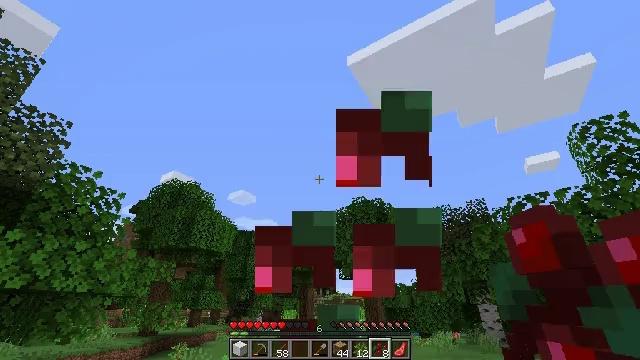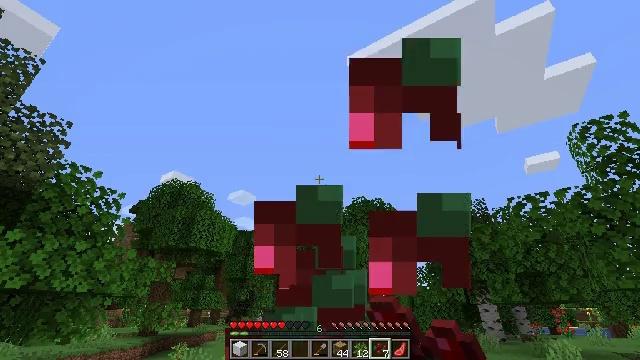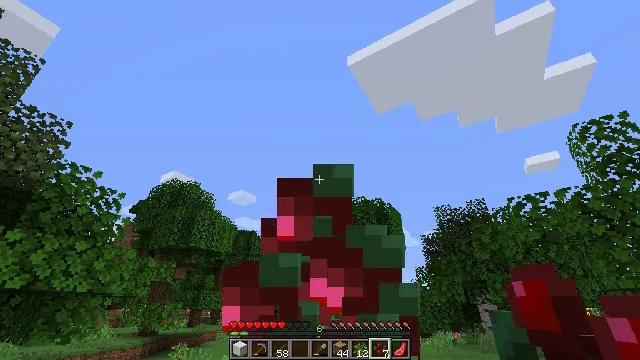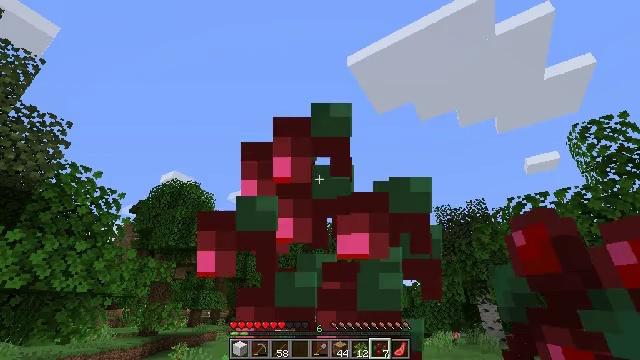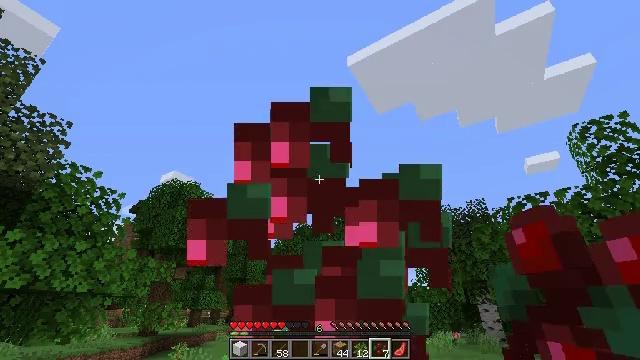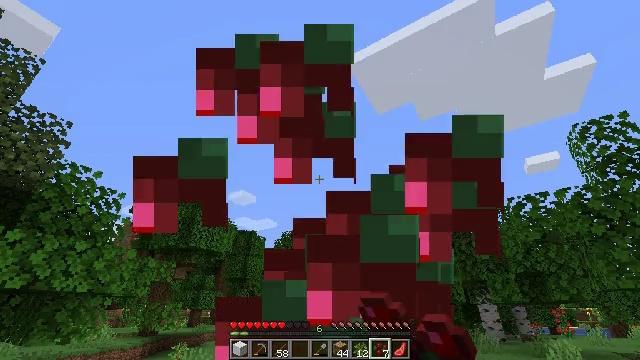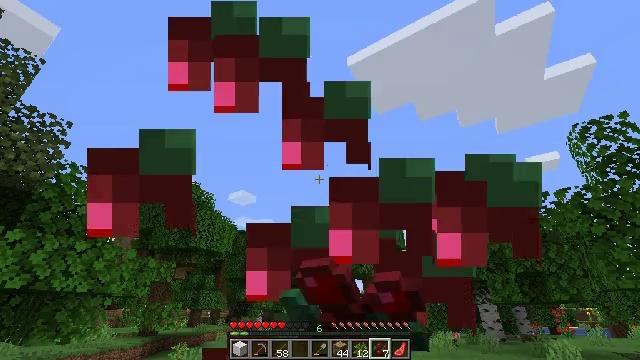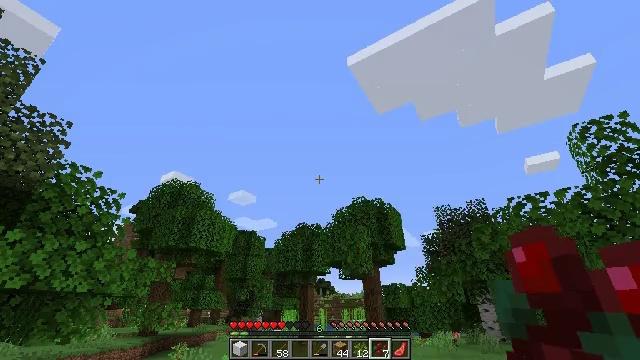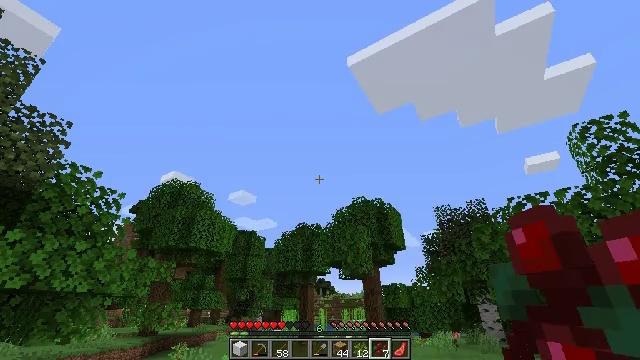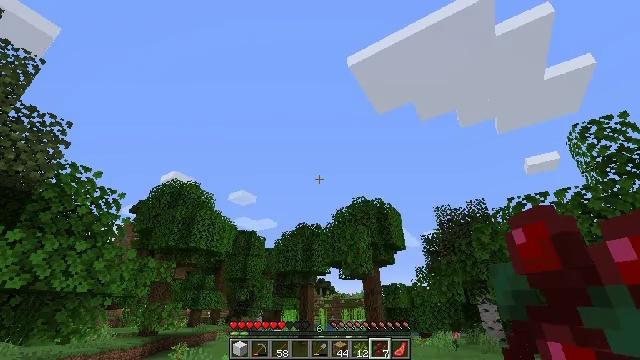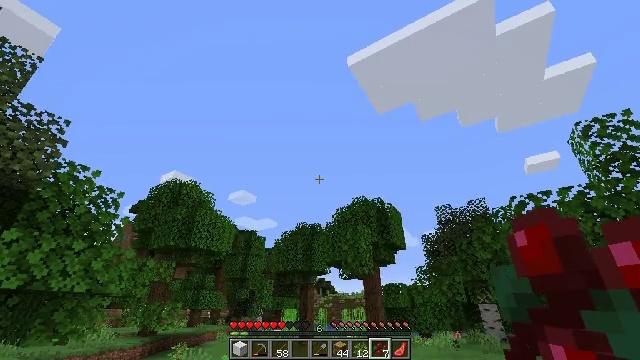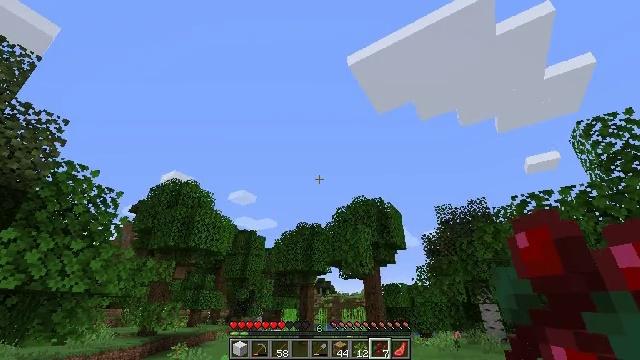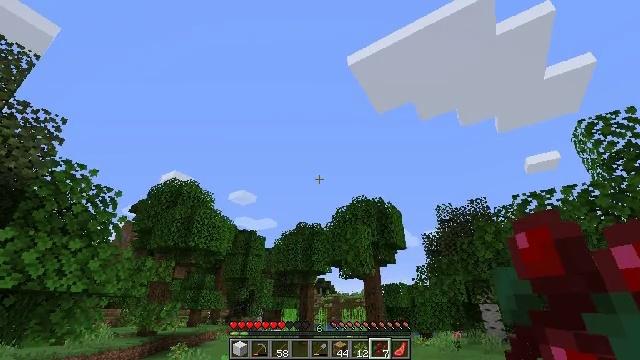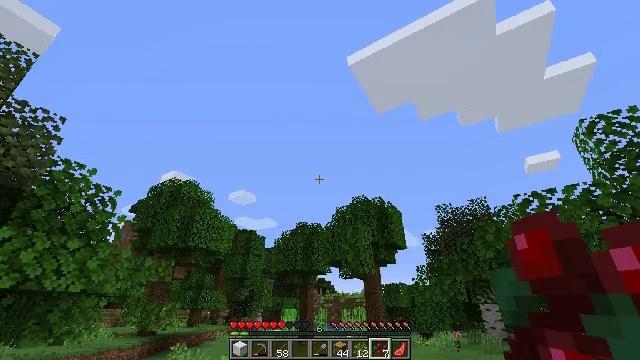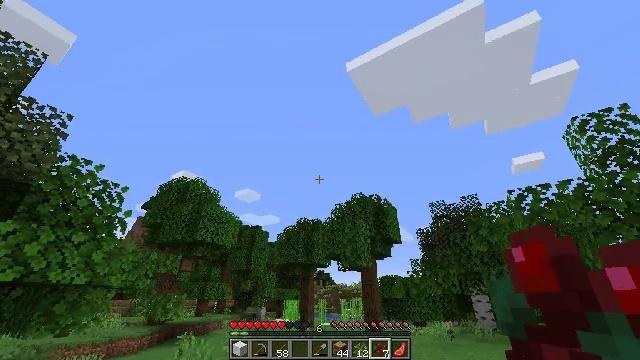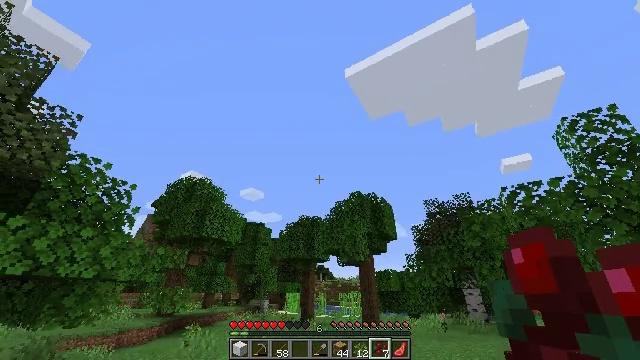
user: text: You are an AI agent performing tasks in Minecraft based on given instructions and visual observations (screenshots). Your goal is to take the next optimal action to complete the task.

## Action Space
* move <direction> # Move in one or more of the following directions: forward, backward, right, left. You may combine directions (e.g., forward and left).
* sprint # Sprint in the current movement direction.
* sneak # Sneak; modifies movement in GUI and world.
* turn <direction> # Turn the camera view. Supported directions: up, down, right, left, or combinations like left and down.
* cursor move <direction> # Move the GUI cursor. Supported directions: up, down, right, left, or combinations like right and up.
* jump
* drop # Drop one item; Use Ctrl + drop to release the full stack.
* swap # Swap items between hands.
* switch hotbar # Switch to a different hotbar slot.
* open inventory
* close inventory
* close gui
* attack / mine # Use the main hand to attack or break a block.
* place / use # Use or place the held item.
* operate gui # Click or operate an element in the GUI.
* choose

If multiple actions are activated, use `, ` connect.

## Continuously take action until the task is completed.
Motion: motion action
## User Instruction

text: Craft purple wool by adding purple dye to wool.
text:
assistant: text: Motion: use / place
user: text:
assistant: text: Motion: use / place
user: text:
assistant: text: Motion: use / place
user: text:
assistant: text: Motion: use / place
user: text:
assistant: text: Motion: use / place
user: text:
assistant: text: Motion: use / place
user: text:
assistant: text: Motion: no_op
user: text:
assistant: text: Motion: no_op
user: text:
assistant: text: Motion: no_op
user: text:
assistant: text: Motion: move forward
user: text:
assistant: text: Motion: no_op
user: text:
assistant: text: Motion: no_op
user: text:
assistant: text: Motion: move forward
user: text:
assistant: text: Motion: move forward
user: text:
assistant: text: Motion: no_op
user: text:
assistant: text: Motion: turn right and down
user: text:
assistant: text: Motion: turn down
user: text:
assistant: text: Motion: move forward, turn down
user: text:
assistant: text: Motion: move forward, turn down
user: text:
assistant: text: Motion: move forward, turn down
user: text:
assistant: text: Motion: move forward, turn down
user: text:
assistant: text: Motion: move forward, turn down
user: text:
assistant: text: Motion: move forward, turn right and down
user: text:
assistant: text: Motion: move forward
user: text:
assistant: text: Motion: move forward
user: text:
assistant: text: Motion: move forward
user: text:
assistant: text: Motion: move forward
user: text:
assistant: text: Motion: move forward
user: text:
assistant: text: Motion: move forward
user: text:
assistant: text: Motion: move forward